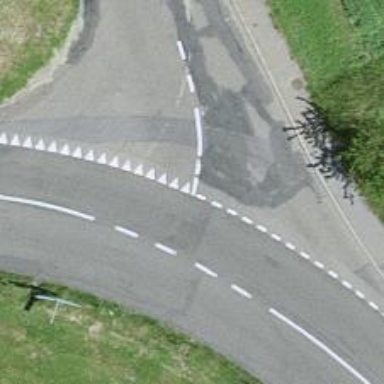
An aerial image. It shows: Road with "give way" sign.